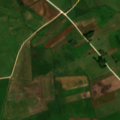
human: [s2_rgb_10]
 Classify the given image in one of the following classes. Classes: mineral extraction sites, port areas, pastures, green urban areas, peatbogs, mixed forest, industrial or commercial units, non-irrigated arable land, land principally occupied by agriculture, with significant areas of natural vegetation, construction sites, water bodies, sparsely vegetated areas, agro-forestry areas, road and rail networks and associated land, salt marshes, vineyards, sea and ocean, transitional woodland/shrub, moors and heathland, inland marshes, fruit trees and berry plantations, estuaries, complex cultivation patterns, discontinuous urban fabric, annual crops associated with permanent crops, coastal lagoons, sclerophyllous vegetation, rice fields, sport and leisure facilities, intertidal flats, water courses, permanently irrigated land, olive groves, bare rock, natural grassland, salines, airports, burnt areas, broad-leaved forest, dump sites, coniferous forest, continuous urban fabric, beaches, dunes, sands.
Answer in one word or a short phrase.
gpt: non-irrigated arable land, pastures